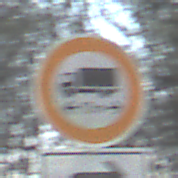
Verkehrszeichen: TatsaechlicheLaenge
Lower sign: RichtungsangabeDurchPfeile5
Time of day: SunriseSunset
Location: Outdoor (Nature)
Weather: Clear
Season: Winter
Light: Natural